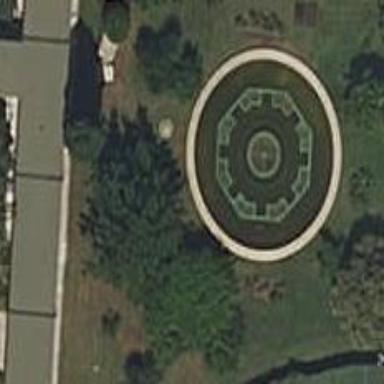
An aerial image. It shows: Fountain.